Aerial crown-view tile of a tropical tree (Barro Colorado Island, Panama), acquired 20250317:
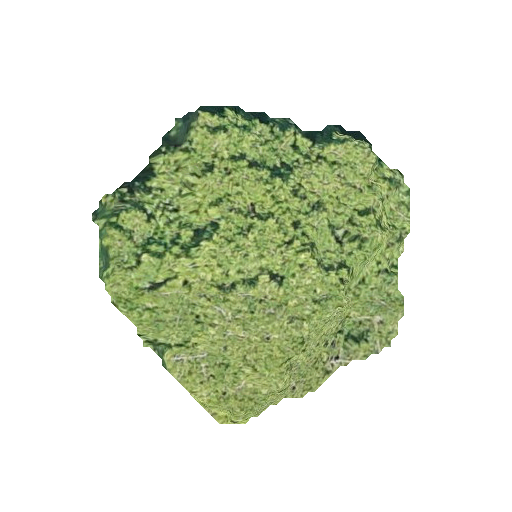
Species: Virola surinamensis
GBIF accepted scientific name: Virola surinamensis
Crown area: 106.185 m²